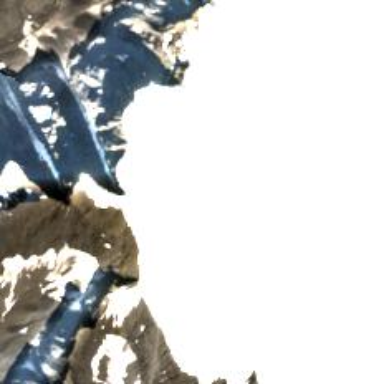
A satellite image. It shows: Majestic glacier in the distance.